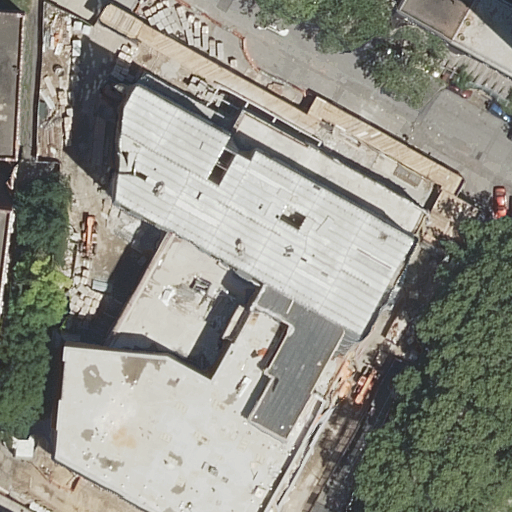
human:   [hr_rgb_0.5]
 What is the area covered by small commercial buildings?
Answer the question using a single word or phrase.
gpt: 0m2

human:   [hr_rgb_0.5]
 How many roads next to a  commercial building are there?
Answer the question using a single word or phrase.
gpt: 0

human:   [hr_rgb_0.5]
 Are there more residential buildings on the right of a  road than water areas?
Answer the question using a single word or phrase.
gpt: yes

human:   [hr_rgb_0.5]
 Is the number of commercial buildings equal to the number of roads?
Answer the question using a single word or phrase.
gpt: no

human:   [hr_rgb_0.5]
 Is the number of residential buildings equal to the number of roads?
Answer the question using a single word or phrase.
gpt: no

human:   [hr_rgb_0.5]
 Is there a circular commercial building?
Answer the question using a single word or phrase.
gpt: no

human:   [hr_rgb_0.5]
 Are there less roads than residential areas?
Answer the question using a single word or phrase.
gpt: no

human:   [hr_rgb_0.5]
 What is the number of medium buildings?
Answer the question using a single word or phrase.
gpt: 2

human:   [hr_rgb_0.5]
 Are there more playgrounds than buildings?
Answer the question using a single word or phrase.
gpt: no

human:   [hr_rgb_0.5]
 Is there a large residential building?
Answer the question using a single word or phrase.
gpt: yes

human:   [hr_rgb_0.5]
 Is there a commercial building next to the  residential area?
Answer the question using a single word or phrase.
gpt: no

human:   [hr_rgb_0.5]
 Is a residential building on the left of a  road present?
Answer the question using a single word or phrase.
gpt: yes

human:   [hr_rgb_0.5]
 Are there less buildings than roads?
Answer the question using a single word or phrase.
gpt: yes

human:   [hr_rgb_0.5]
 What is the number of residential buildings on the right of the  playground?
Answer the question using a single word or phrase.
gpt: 2

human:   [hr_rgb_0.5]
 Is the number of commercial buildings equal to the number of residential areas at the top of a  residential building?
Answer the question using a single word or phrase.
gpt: no

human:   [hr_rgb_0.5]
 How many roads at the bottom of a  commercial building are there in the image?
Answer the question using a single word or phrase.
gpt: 0

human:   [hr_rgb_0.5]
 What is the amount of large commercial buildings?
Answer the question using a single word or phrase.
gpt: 0

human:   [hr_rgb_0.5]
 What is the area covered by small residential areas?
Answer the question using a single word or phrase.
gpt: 0m2

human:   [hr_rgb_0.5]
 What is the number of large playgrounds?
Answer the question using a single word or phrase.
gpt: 1

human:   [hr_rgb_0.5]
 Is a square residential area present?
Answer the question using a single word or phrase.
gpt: no

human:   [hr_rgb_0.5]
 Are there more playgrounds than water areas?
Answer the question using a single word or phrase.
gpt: yes

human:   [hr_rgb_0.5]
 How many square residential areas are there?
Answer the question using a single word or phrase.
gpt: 0

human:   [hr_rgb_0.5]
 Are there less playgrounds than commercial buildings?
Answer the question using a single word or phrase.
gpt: no

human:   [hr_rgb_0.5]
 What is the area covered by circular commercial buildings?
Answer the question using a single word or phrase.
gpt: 0m2

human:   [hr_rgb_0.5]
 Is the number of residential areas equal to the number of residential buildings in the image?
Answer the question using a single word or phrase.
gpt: no

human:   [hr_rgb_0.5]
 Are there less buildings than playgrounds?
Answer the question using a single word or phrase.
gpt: no

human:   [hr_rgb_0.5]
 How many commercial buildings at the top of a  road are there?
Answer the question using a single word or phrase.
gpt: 0

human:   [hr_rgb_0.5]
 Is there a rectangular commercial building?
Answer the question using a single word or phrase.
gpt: no

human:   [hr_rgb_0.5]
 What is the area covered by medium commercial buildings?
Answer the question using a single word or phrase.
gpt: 0m2

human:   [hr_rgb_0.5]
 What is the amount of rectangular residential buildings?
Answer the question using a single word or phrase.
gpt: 2

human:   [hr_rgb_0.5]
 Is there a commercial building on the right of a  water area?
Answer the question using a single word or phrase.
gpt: no

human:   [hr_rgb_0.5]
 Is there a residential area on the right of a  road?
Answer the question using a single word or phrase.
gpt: no

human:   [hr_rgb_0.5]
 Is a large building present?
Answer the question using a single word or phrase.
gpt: yes

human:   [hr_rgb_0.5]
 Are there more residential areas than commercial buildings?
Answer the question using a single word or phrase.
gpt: yes

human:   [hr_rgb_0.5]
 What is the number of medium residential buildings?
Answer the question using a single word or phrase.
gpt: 2

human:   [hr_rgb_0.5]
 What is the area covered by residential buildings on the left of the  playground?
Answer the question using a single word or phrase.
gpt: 149m2